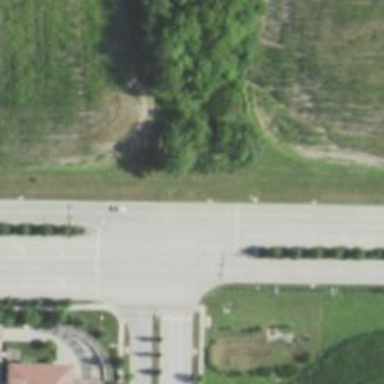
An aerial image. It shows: Trunk link highway.